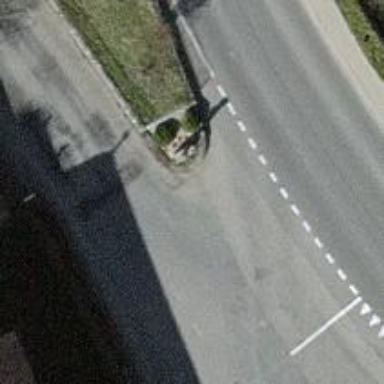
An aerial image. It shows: Historic wayside cross.